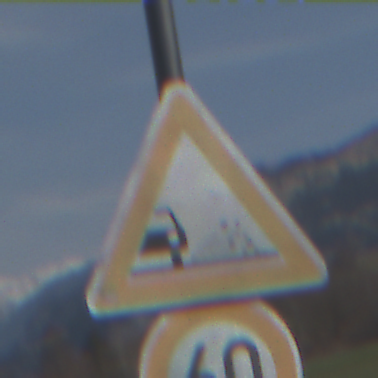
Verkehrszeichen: SplittSchotter
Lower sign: Geschwindigkeit60
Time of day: MorningAfternoon
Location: Outdoor (Nature)
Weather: PartlyCloudy
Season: NotSpecified
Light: Natural